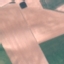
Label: AnnualCrop